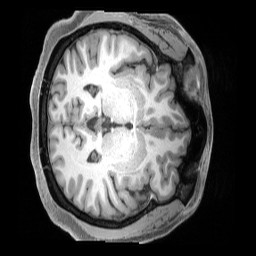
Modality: T1w
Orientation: axial
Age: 28
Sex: female
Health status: ill
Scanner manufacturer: siemens
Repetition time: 2.4 s
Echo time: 0.00231 s